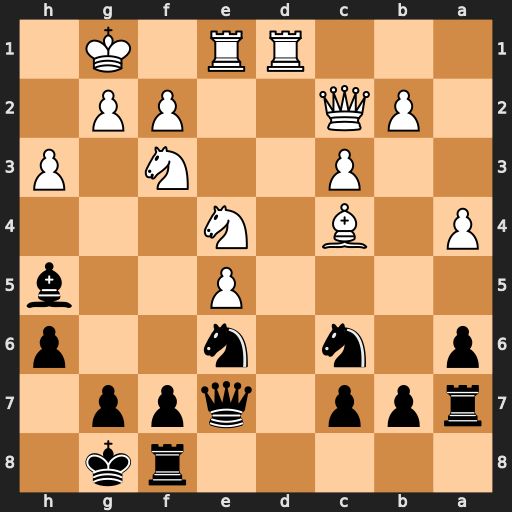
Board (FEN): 5rk1/rpp1qpp1/p1n1n2p/4P2b/P1B1N3/2P2N1P/1PQ2PP1/3RR1K1
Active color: b
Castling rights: -
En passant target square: -
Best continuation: Bxf3 gxf3 Nxe5